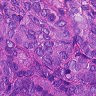
Metastatic tissue present: yes